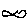
Label: fish